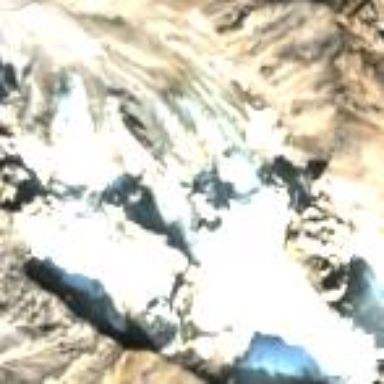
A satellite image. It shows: Stunning view of glacier.